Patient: sex M, age 44
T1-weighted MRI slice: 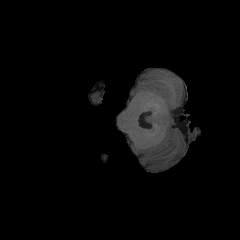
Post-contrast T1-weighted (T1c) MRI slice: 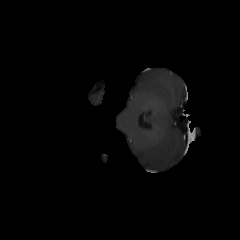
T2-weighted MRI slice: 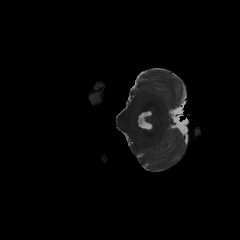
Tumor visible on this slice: no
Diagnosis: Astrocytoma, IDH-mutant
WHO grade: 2